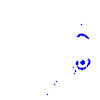
Particle: kaon